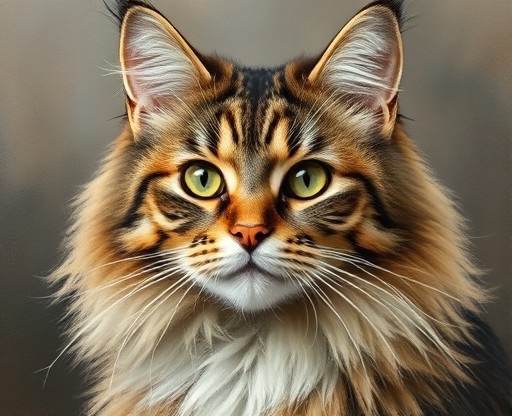
Category: Pets